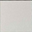
Piece: xx